Field crop: maize
Growth stage: 1
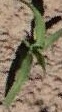
Species: maize